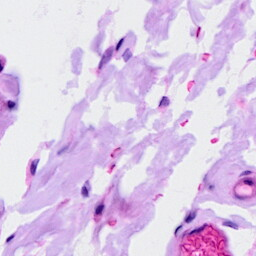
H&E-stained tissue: Ovarian